Interaction volume radius: 10 \u00c5
Interaction volume height: 30 \u00c5
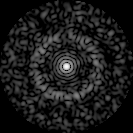
Disorder parameter: 0.8161